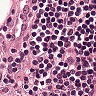
Metastatic tissue present: no